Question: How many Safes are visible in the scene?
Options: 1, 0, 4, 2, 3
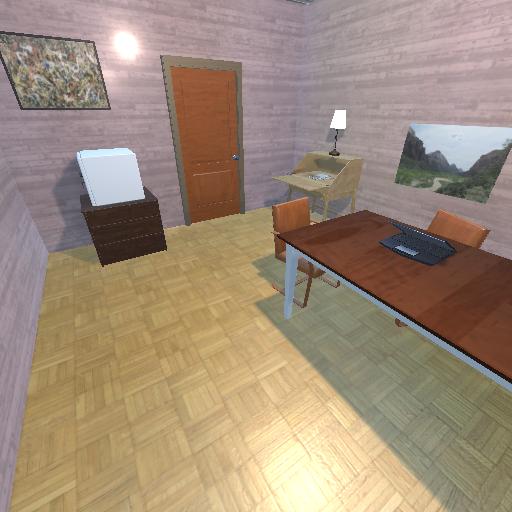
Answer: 1